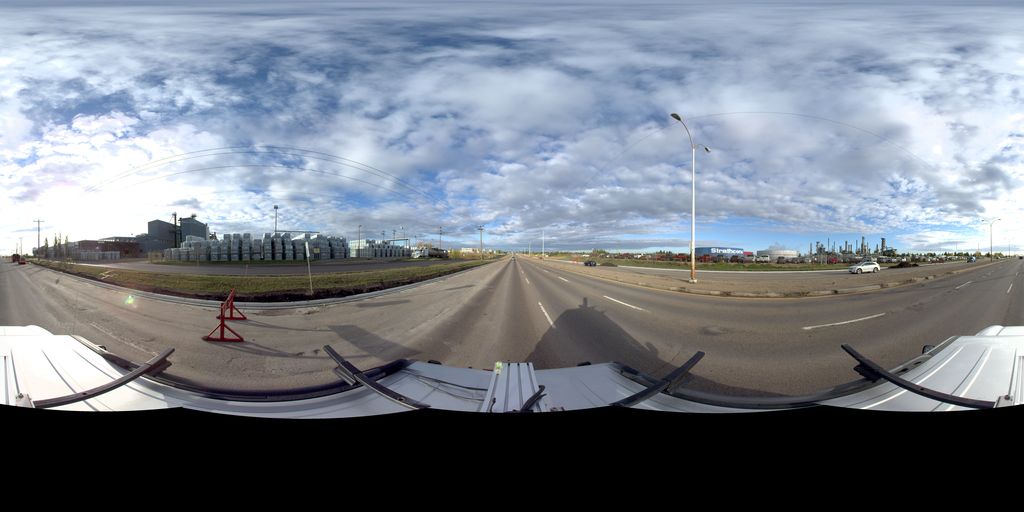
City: edmonton